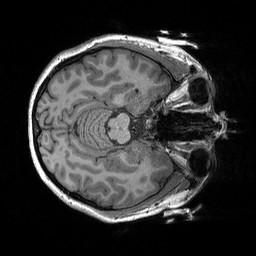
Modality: T1w
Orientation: axial
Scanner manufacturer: siemens
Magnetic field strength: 3 T
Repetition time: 2.3 s
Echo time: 0.00298 s